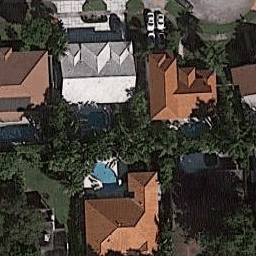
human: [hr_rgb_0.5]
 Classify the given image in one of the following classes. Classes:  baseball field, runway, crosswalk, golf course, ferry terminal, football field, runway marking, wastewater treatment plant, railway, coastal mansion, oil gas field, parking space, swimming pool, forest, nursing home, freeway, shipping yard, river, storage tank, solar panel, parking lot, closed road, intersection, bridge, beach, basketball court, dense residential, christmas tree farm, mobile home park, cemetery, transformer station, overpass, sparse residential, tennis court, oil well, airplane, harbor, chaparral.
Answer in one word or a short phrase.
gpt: coastal mansion